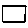
Label: square